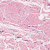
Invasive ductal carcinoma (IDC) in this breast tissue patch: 0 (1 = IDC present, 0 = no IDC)